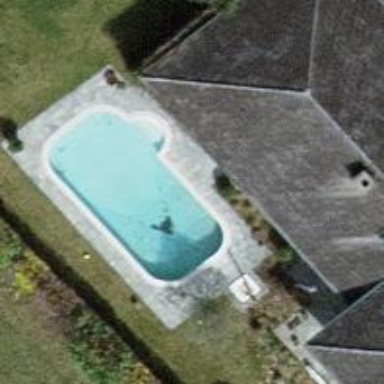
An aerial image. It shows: Swimming pool located in leisure land.